Question: I have a <URL>:
> "m106,59.3c0-1.98,0,0-4.95,0.989-3.96,0.989-13.8,3.96-20.8,4.95-6.92,0-14.8-3.96-17.8-3.96-1.98,2.97,3.96,10.9,7.91,13.8,2.97,1.98,9.89,3.96,14.8,3.96,4.95-0.989,10.9-2.97,13.8-6.92,2.97-2.97,5.93-10.9,6.92-12.9z"
To render the visual i use MyCanvas class, that provides hit-testing functionality:
'''
public class MyCanvas : Panel
{
public List<Visual> Visuals = new List<Visual>();
private List<DrawingVisual> Hits = new List<DrawingVisual>();
public void AddVisual(Visual Visual)
{
this.Visuals.Add(Visual);
base.AddVisualChild(Visual);
base.AddLogicalChild(Visual);
}
public List<DrawingVisual> GetVisuals(Geometry Region)
{
GeometryHitTestParameters Parameters = new GeometryHitTestParameters(Region);
this.Hits.Clear();
HitTestResultCallback Callback = new HitTestResultCallback(this.HitTestCallBack);
VisualTreeHelper.HitTest(this, null, Callback, Parameters);
return this.Hits;
}
private HitTestResultBehavior HitTestCallBack(HitTestResult Result)
{
GeometryHitTestResult GeometryRes = (GeometryHitTestResult)Result;
DrawingVisual DVisual = Result.VisualHit as DrawingVisual;
if (DVisual != null && GeometryRes.IntersectionDetail == IntersectionDetail.FullyInside)
this.Hits.Add(DVisual);
return HitTestResultBehavior.Continue;
}
protected override Visual GetVisualChild(int Index)
{ return this.Visuals[Index]; }
protected override int VisualChildrenCount {
get { return this.Visuals.Count; }
}
}
'''
When i draw my (red) path this is the result:

Where the size of the grid cells is 50x50. Now i try to get visuals for example in this region:
'''
MyCanvas my_canvas = new MyCanvas();
RectangleGeometry MyRegion = new RectangleGeometry(new Rect(50, 50, 250, 250));
DrawingVisual MyPath = new DrawingVisual();
using (DrawingContext context = MyPath.RenderOpen()) {
context.PushTransform(new TranslateTransform(50, 50));
context.PushTransform(new ScaleTransform(2, 2));
context.DrawGeometry(Brushes.Red, new Pen(), MyGeometry);
}
my_canvas.AddVisual(MyPath);
List<DrawingVisual> result = my_canvas.GetVisuals(MyRegion);
'''
But MyPath is not in result, why? How i have to properly do hit-test?
Thanks.
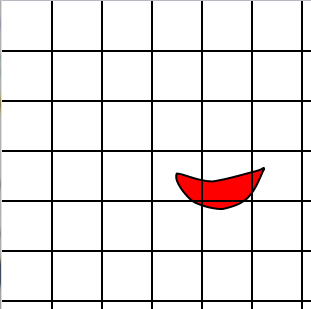
Answer: It seems like considers the position of the shapes to which was applied a <URL> the 'RectangleGeometry' argument of 'MyCanvas.GetVisuals' method.
Waiting for a better response, i implemented the with a method, now part of 'MyCanvas' class:
'''
public List<DrawingVisual> GetVisuals(Rect Area)
{
this.Hits.Clear();
foreach (DrawingVisual DVisual in this.Visuals) {
if (Area.Contains(DVisual.DescendantBounds))
this.Hits.Add(DVisual);
}
return this.Hits;
}
'''
As Mike Danes (moderator on MSDN forum) explains in <URL> thread:
> I'm 99% sure this is a bug. Drawing and hit testing should use the same transform order. The reason it works correctly with TransformGroup is because this way you only push only one transform in the drawing context and this avoids the wrong multiplication order in the hit test drawing context.
Note that this has nothing to do with the fact that the order used in TranformGroup is different from the push order.